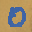
Label: 0